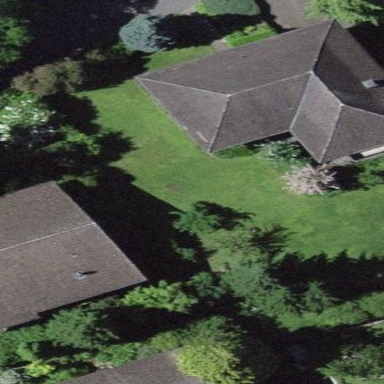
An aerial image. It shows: Residential building.